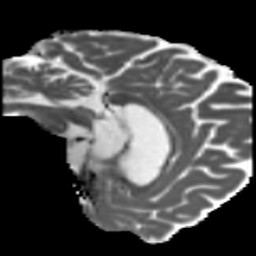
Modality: MD
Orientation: sagittal
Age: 41
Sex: male
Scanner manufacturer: siemens
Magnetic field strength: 3 T
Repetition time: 5.47 s
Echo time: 0.0854 s